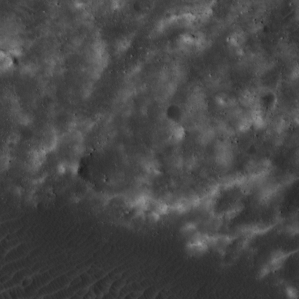
Label: non_frost